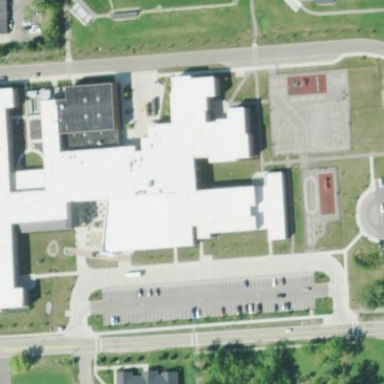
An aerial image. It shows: School building.